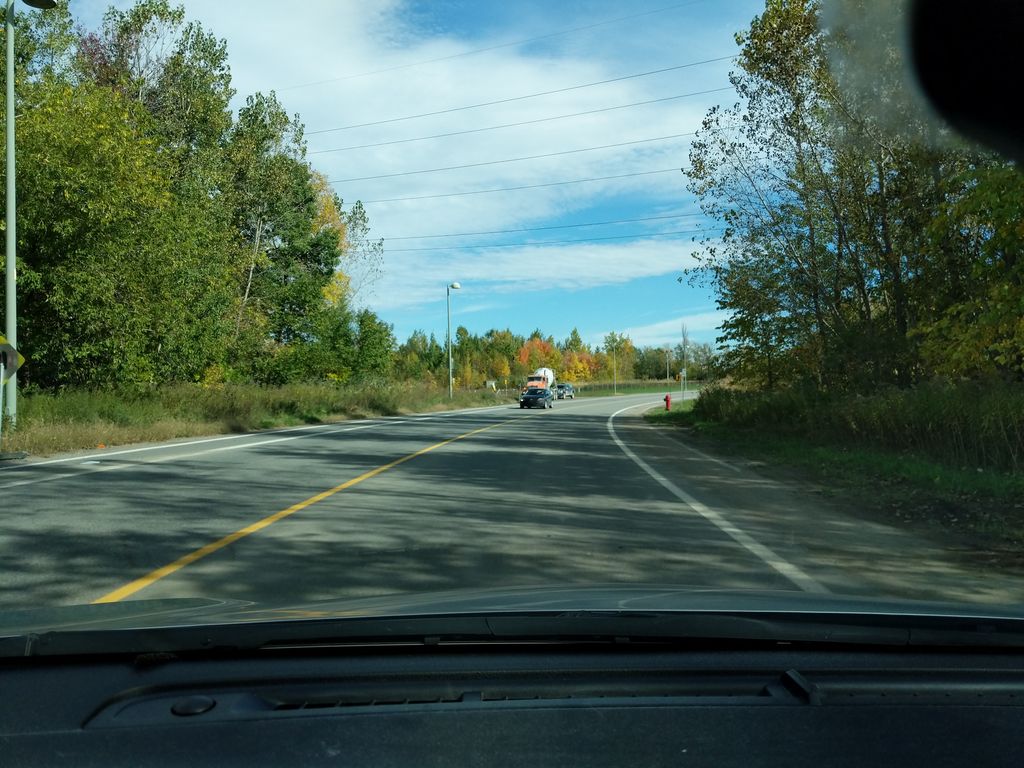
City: quebec_city